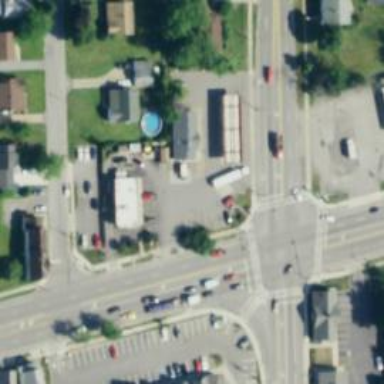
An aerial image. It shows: Convenience shop.